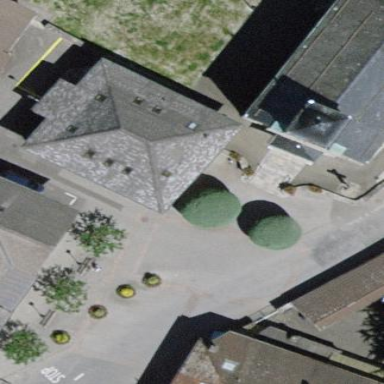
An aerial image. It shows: Town hall building.